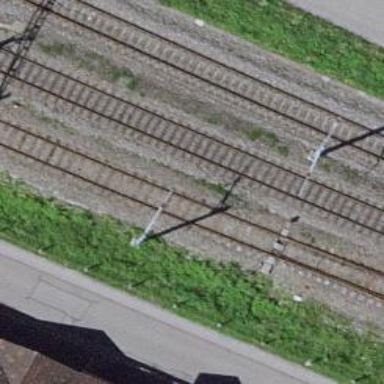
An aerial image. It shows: Railway yard with one track in service.